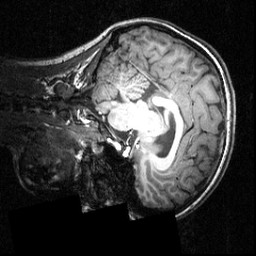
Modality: T1w
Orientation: sagittal
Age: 18
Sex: female
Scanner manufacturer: siemens
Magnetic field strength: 3.951 T
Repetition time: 1.5 s
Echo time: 0.00335 s